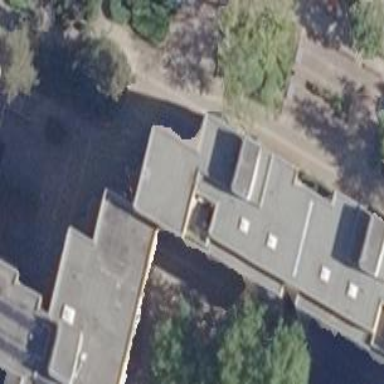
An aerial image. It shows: Apartment building with flat roof.